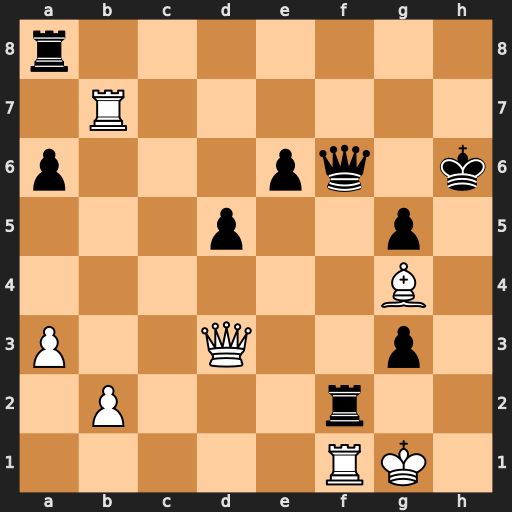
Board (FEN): r7/1R6/p3pq1k/3p2p1/6B1/P2Q2p1/1P3r2/5RK1
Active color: w
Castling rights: -
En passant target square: -
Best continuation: Qh7#